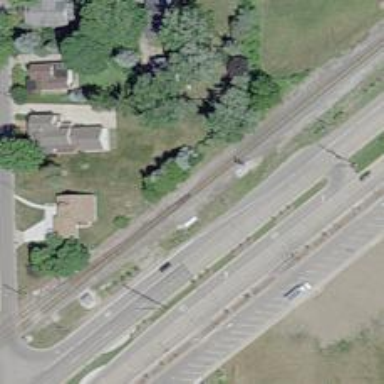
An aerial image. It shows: Railway siding with rails.